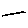
Label: line